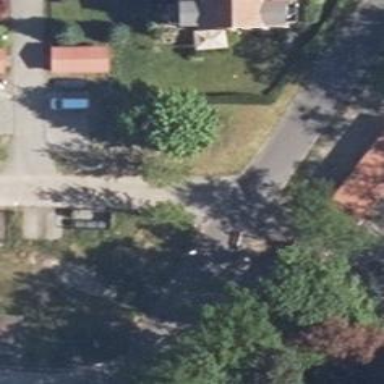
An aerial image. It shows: Residential road with asphalt surface and no sidewalk.